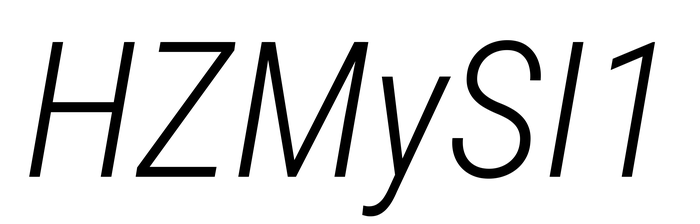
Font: Roboto-Italic_Condensed_Light_Italic